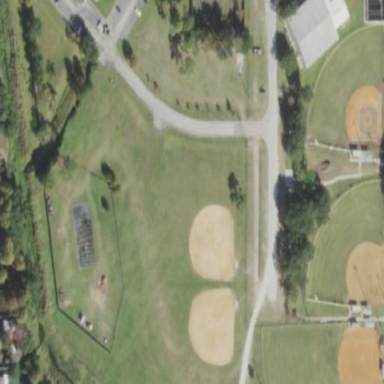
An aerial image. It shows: Baseball pitch for leisure land.